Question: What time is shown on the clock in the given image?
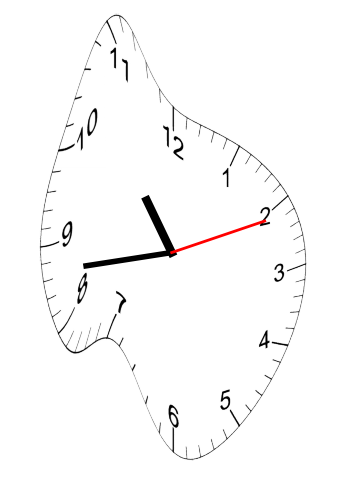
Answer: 10:43:11